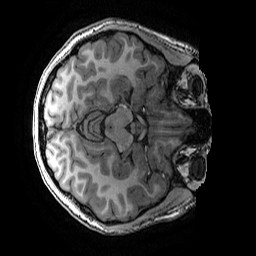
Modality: T1w
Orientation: axial
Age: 16
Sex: female
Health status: ill
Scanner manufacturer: ge
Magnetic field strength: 3 T
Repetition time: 0.007664 s
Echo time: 0.00342 s